Question: Is there any way to programmatically alter the 'BM Options Latency Timer' of a USB<->Serial adapter? Needs to work on embedded windows xp. Can be a .net 2.0 or native windows solution...

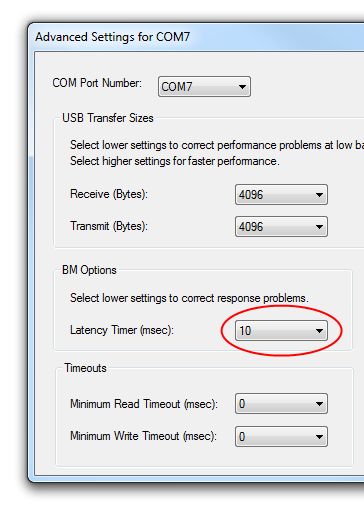
Answer: I think you are using an FTDI USB serial converter. Then you can use <URL>
And check out the <URL> because they contain lots of useful information.